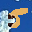
Label: 5